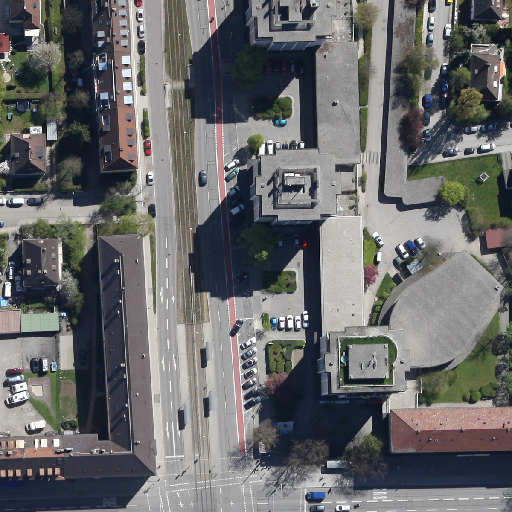
Referring expression: vehicle